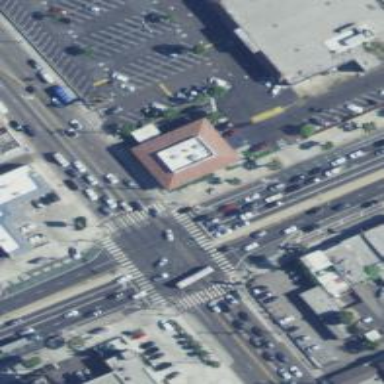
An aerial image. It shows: Zebra crossing on the road.